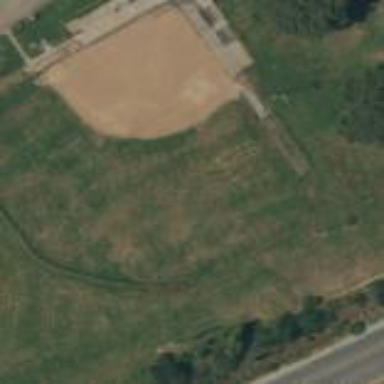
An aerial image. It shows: Baseball pitch for leisure land activities.